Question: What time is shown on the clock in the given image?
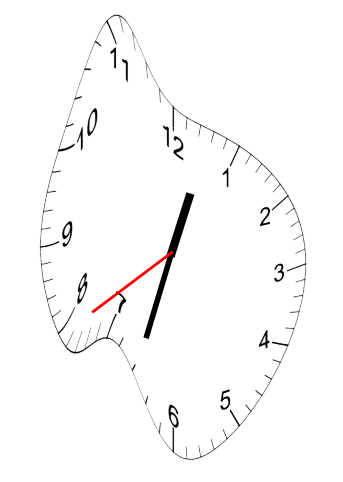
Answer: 12:32:39